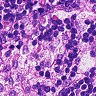
Metastatic tissue present: no